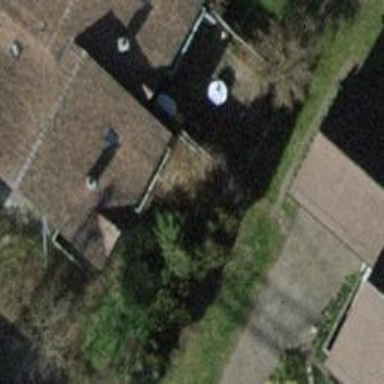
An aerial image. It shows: Terrace building.